Aerial crown-view tile of a tropical tree (Barro Colorado Island, Panama), acquired 20241014:
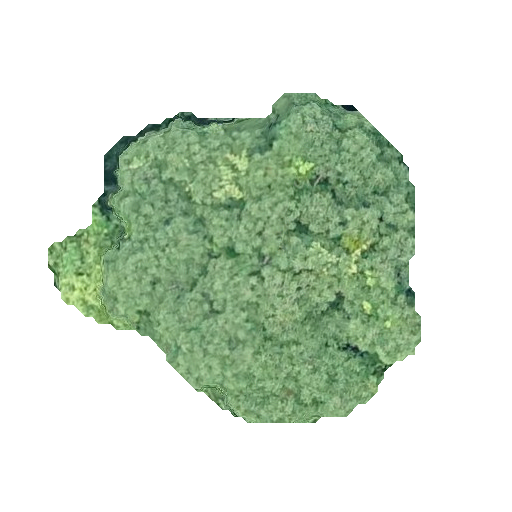
Species: Astronium graveolens
GBIF accepted scientific name: Astronium graveolens
Crown area: 134.015 m²